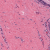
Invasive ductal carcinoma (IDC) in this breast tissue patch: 0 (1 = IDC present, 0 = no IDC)